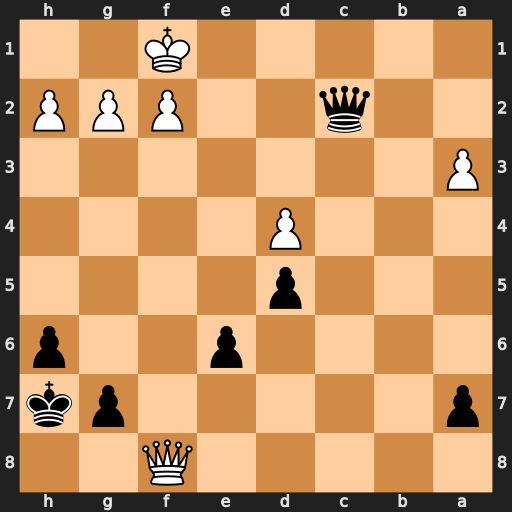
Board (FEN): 5Q2/p5pk/4p2p/3p4/3P4/P7/2q2PPP/5K2
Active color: b
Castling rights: -
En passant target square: -
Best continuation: Qd1#